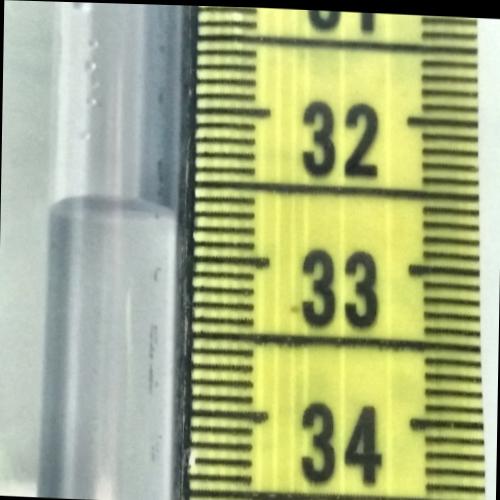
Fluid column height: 32.7 cm